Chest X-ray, AP view. Patient: 7 years old, sex F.
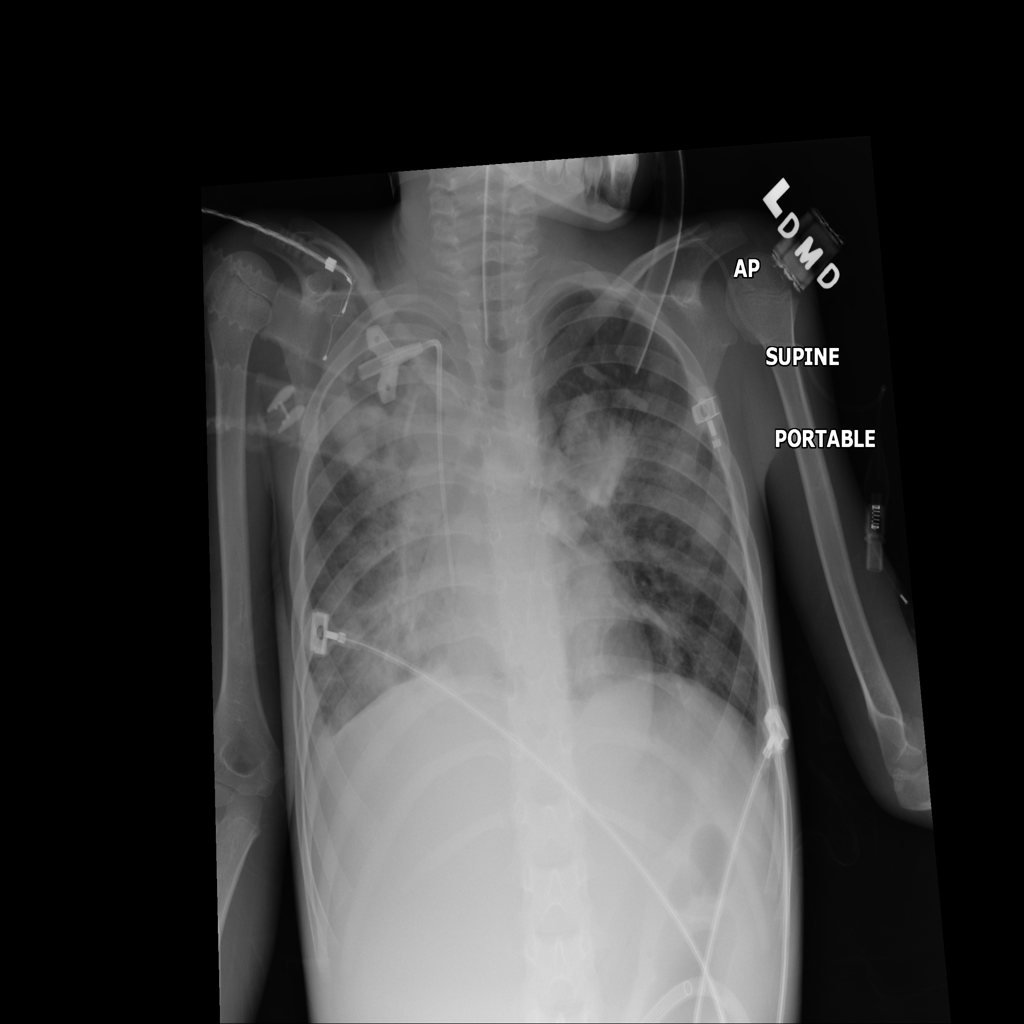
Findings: Consolidation, Effusion, Pneumothorax